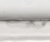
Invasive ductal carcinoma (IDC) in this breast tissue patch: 0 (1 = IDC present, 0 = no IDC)